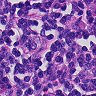
Metastatic tissue present: no